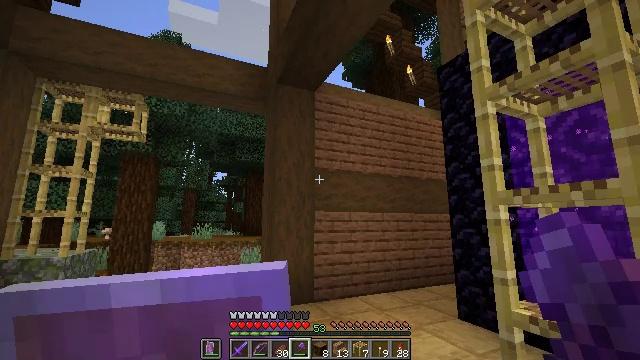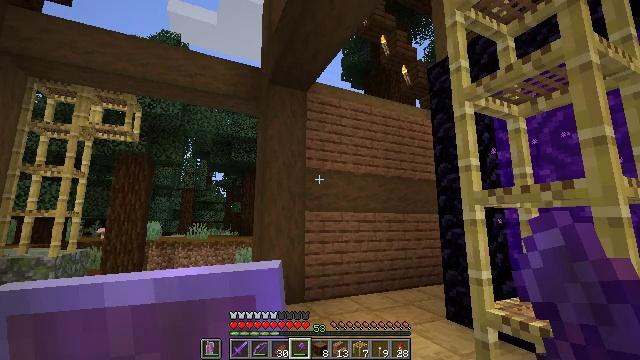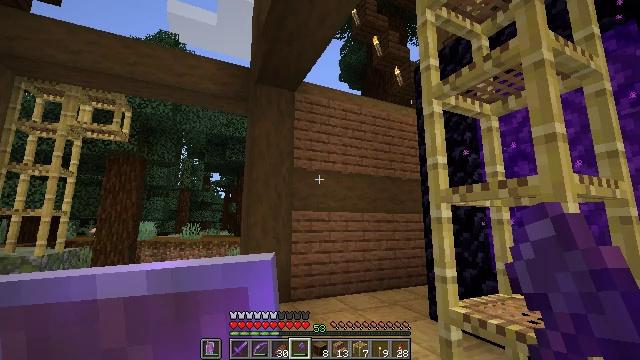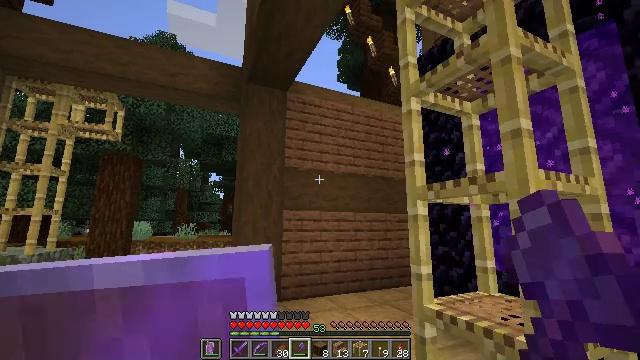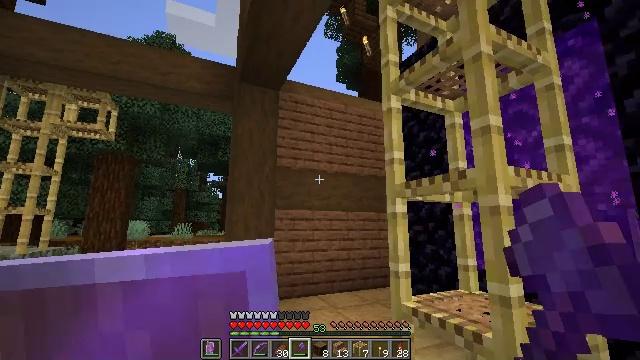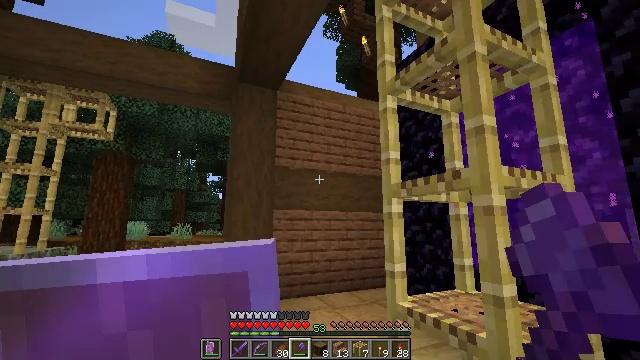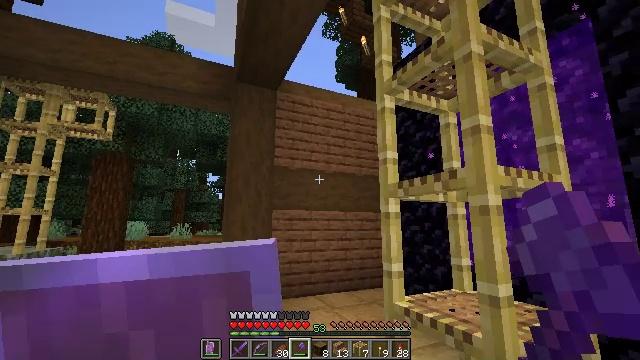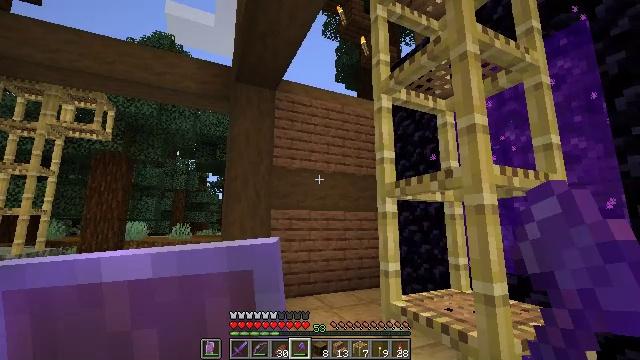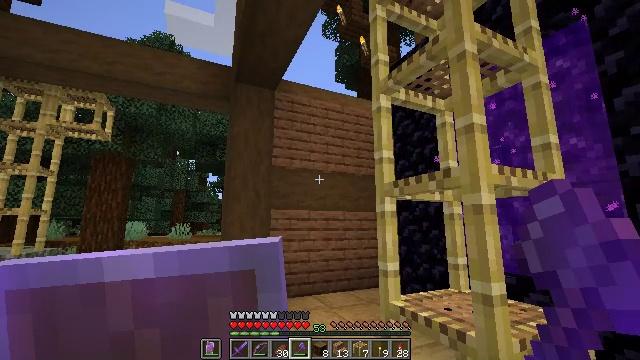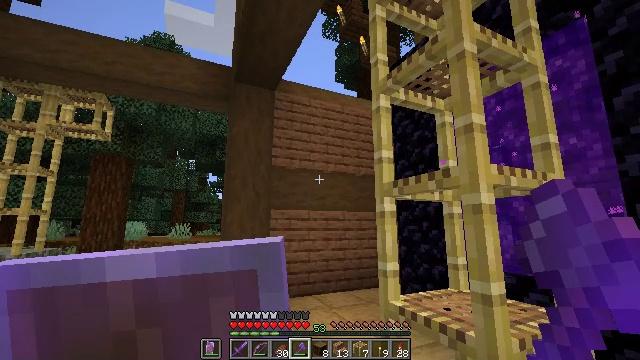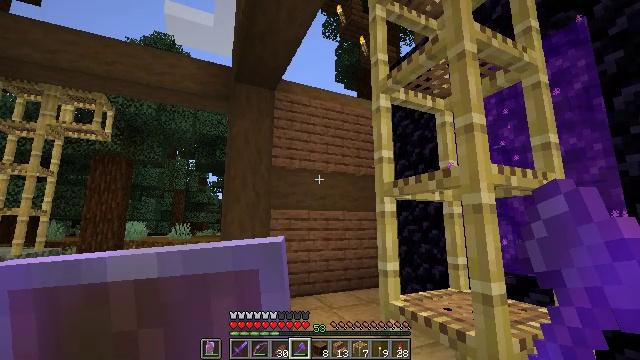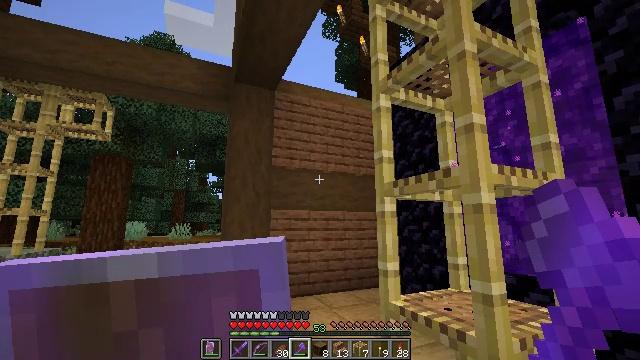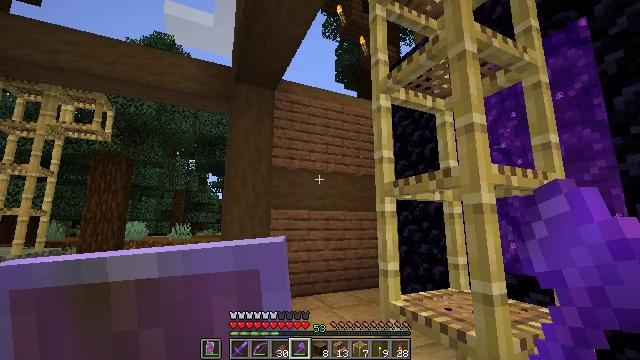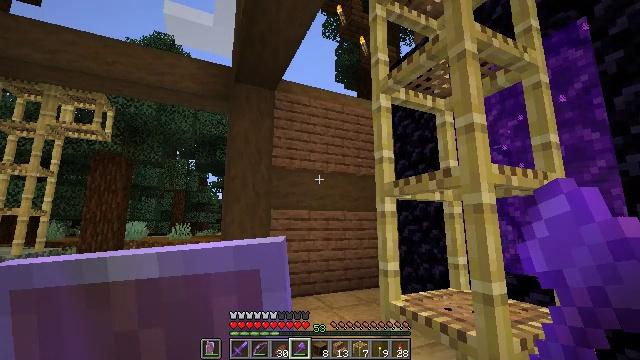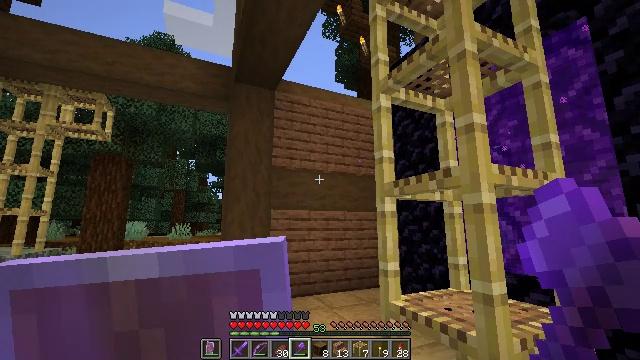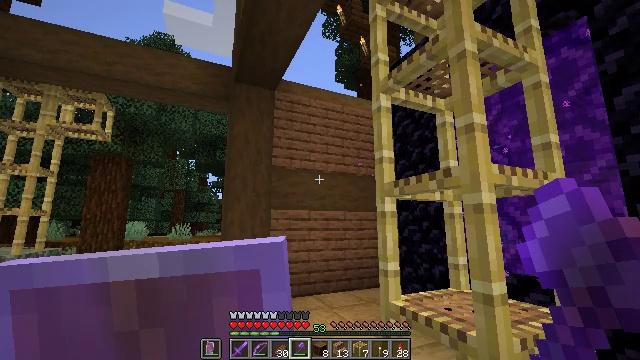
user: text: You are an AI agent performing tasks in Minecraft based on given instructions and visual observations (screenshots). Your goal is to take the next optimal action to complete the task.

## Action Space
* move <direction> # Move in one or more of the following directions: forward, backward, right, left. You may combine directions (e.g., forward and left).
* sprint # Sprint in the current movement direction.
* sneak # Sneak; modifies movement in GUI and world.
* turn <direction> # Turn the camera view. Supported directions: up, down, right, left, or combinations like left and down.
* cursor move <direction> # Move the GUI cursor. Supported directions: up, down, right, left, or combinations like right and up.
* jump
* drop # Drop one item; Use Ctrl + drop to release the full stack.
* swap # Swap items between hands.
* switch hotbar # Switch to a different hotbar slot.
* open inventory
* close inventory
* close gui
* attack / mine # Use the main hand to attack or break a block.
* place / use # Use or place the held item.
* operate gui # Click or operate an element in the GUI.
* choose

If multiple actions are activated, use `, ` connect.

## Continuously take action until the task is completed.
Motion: motion action
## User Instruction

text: Remove jungle stairs from their place.
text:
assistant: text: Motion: move right
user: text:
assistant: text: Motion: move right
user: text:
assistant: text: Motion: move right
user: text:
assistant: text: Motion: no_op
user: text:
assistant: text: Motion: no_op
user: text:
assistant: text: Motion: no_op
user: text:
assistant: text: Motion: no_op
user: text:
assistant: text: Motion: no_op
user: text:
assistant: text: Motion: no_op
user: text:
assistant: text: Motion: no_op
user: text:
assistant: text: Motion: no_op
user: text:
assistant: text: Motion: no_op
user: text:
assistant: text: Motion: no_op
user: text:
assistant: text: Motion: no_op
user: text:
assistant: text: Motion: no_op
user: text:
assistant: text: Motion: no_op
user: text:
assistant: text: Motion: no_op
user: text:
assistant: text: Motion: move left
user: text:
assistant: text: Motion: move left
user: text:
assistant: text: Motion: move left
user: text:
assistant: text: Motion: move left
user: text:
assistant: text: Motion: move left
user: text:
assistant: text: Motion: move left
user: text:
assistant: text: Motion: no_op
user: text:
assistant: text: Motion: no_op
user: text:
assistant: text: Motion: no_op
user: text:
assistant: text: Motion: no_op
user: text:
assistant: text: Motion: no_op
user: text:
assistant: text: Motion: no_op
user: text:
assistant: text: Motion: no_op